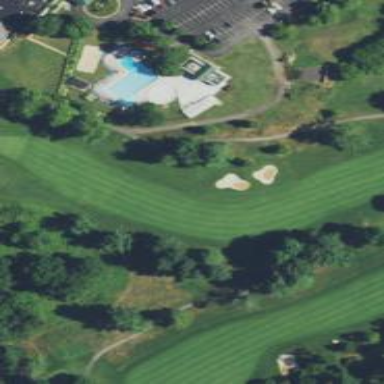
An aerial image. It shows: Grassy area designated as golf fairway.